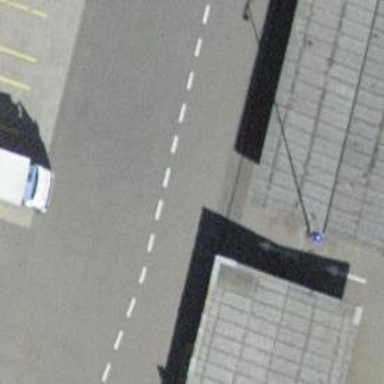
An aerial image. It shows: Road serving as parking aisle.